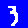
Digit: 3